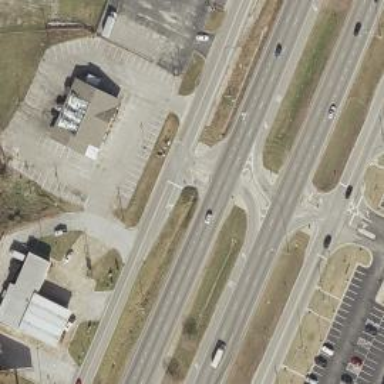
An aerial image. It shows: Trunk link road with asphalt surface.